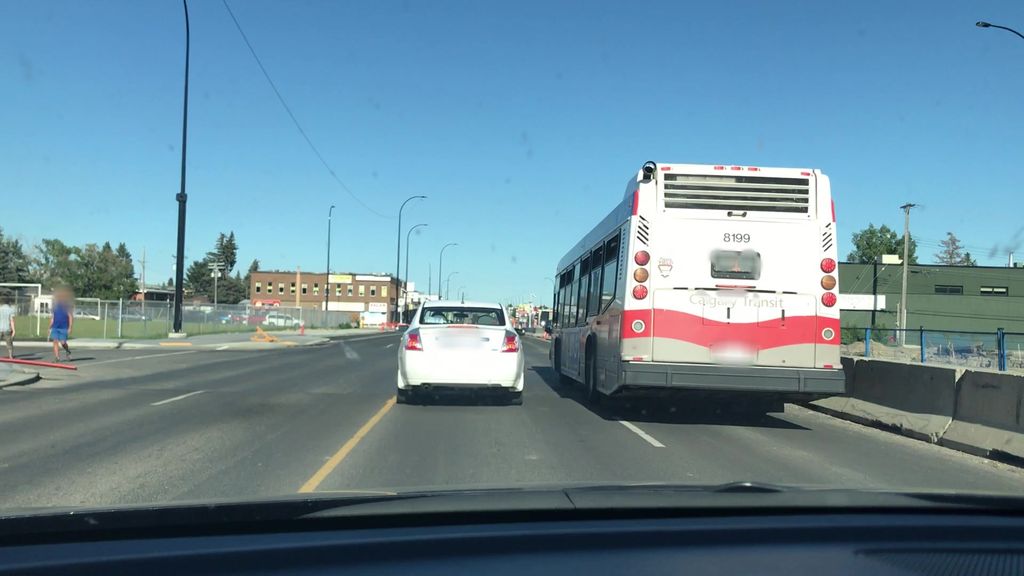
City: calgary